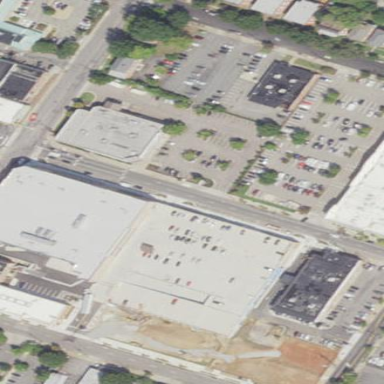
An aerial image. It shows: Supermarket building.